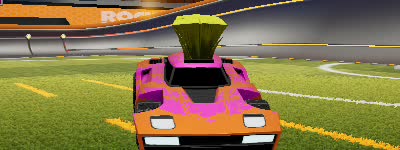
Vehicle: breakout